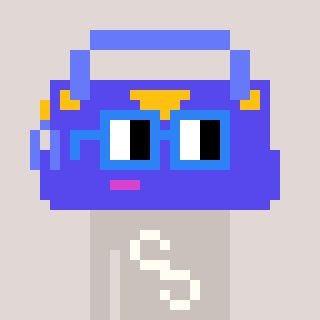
a pixel art character with square blue glasses, a bag-shaped head and a foggrey-colored body on a warm background